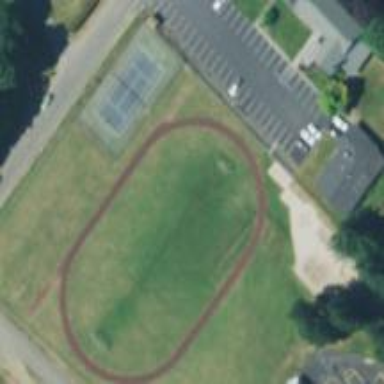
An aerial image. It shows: Track located within leisure land area.